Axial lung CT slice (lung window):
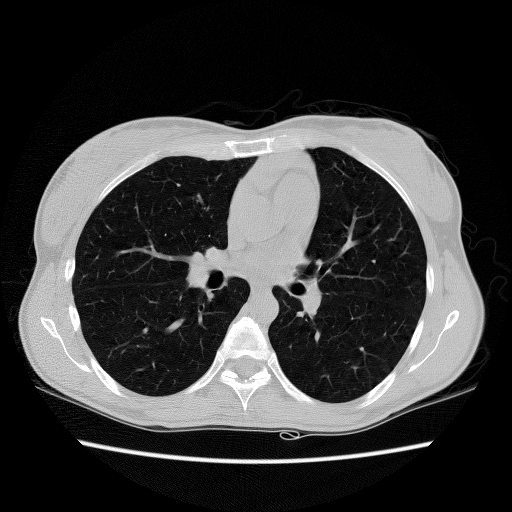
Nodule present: no